Question: I am using a custom cache implementation in a Web Api 2 application. This cache stores hundreds of thousands of items and can be read from up to 10,000 times in a single API request.
On profiling, I have found that the actual building of each items' cache key is significantly affecting overall performance.

I am building a the items' key by hashing a string. E.g:
'''
MySystem.MyProject.MyNamespace.MyClass.SomeMethod(44,6948)
'''
This gets hashed into something like this, which is then used in the caching framework as the key (this is not longer used - refer to EDIT 3):
'''
1bbbfeae-b143-77f2-8381-5ee11f5b9c0c
'''
Obviously I need to ensure uniqueness on each key, but I can't seem to find a way to improve the performance here without introducing possible duplication.
'''
public class CacheKeyBuilder
{
private MethodInterceptionArgs methodArguments;
public CacheKeyBuilder(MethodInterceptionArgs input)
{
methodArguments = input;
}
// No longer used - refer to EDIT 3
public UInt64 GetHashedKey()
{
return Hash(GetFriendlyKey());
}
public string GetFriendlyKey()
{
if (methodArguments.Arguments.OfType<IList>().Any())
{
throw new ArgumentOutOfRangeException("Cannot create a keys from IList types");
}
var type = methodArguments.Binding.GetType();
var key = String.Format("{0}.{1}.{2}{3}{4}",
type.Namespace,
type.DeclaringType.Name,
methodArguments.Method.Name,
type.UnderlyingSystemType.GenericTypeArguments.Select(x => x.Name).ToList().JoinItems("<", ">", ","),
methodArguments.Arguments.Where(x => x != null).Select(x => x.ToString()).ToList().JoinItems("(", ")", ",")
);
return key;
}
// No longer used - refer to EDIT 3
private UInt64 Hash(string key)
{
UInt64 hashedValue = 3074457345618258791ul;
for (int i = 0; i < key.Length; i++)
{
hashedValue += key[i];
hashedValue *= 3074457345618258799ul;
}
return hashedValue;
}
}
'''
- - 'String.Format()''StringBuilder'- <URL>
Can anyone spot any evident performance improvements that can be made?
Another consideration, based on David and Patryk's comments, is that I cannot hard code the "type" string. The performance improvements need to be backwards compatible. I have to work with reflection.
Sorry, the hash methods are meant to return 'UInt64'. Code fixed.
Storing the hashed key vs the friendly key has made no difference in performance. Thus, I am moving to the only using 'GetFriendly()'. Thanks usr.
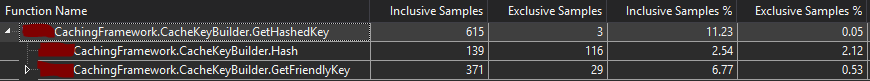
Answer: It looks like your using PostSharp. <URL> for caching generates the method name as a string .
It seems you could get the fully-qualified type name at the same time. This would allow the expensive reflection only to occur at compile time.
'''
public override void CompileTimeInitialize(MethodBase method, AspectInfo aspectInfo)
{
_methodName = method.Name;
_typeName = method.Binding.GetType().Namespace... ..Name; // etc
}
'''
I would also try the 'StringBuilder.Append()' vs 'string.Format()' and see if there's a peformance difference.